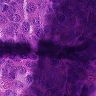
Metastatic tissue present: yes